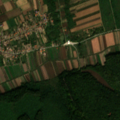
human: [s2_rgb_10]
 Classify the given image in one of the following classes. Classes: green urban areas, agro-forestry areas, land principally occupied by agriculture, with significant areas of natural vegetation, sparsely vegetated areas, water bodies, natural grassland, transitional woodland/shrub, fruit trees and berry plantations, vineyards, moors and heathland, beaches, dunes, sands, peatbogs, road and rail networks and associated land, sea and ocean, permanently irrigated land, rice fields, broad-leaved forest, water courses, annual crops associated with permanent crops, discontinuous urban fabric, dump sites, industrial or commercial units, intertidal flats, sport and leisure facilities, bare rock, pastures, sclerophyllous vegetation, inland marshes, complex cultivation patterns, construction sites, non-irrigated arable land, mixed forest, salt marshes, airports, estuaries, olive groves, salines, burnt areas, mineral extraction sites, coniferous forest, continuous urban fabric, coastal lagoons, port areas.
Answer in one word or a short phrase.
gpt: discontinuous urban fabric, non-irrigated arable land, complex cultivation patterns, broad-leaved forest